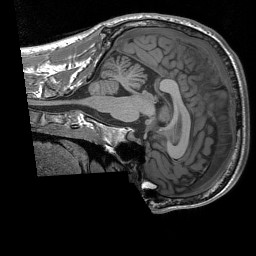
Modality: T1w
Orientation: sagittal
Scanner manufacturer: siemens
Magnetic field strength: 3 T
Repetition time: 1.76 s
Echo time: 0.0022 s